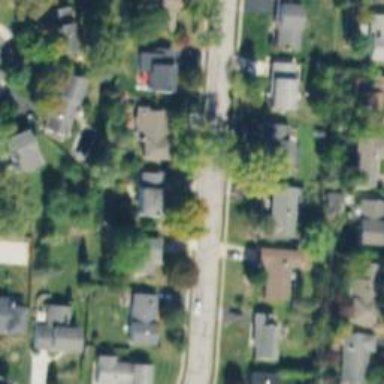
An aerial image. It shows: Residential driveway.